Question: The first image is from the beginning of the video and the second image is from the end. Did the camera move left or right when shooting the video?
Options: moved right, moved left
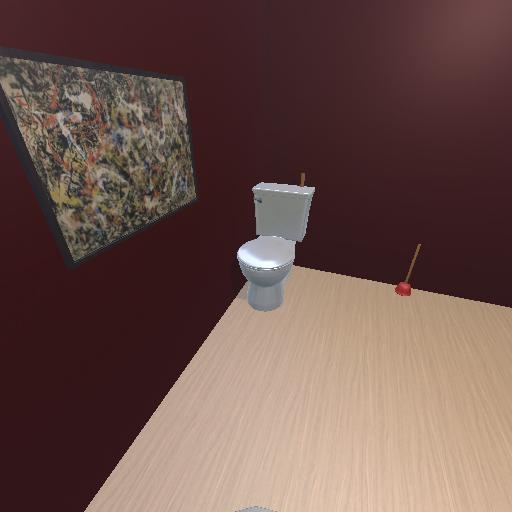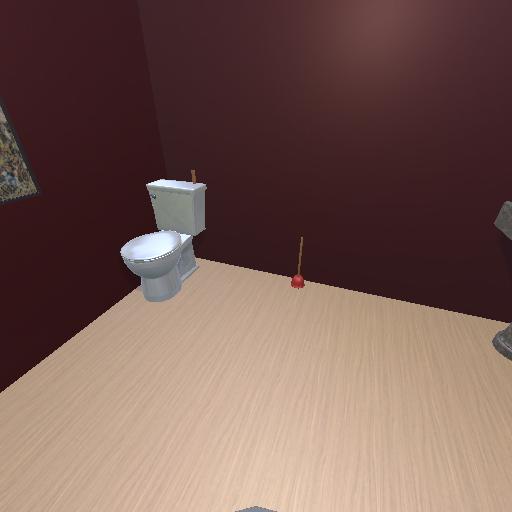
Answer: moved right